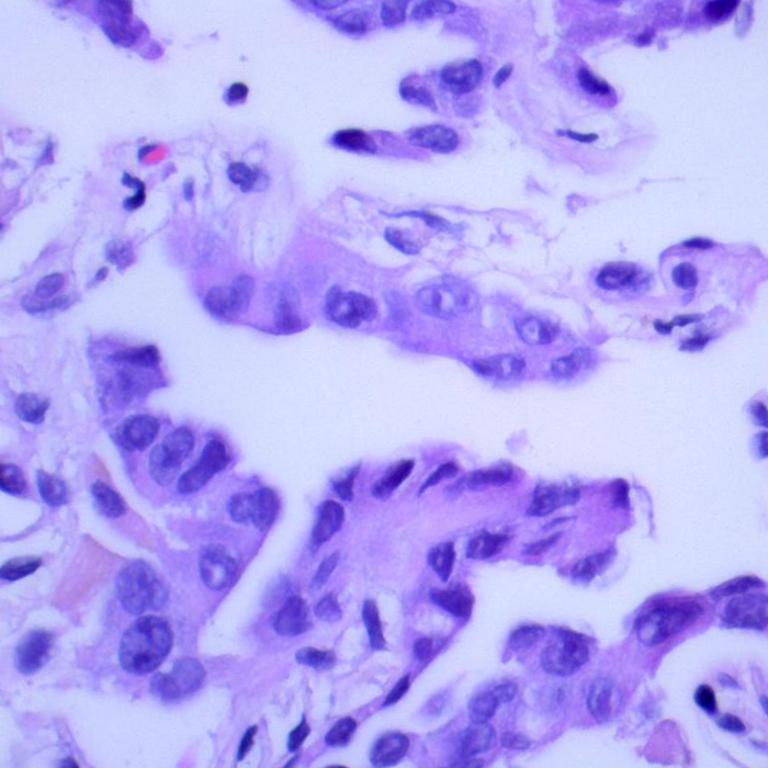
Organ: lung
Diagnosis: adenocarcinomas